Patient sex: M
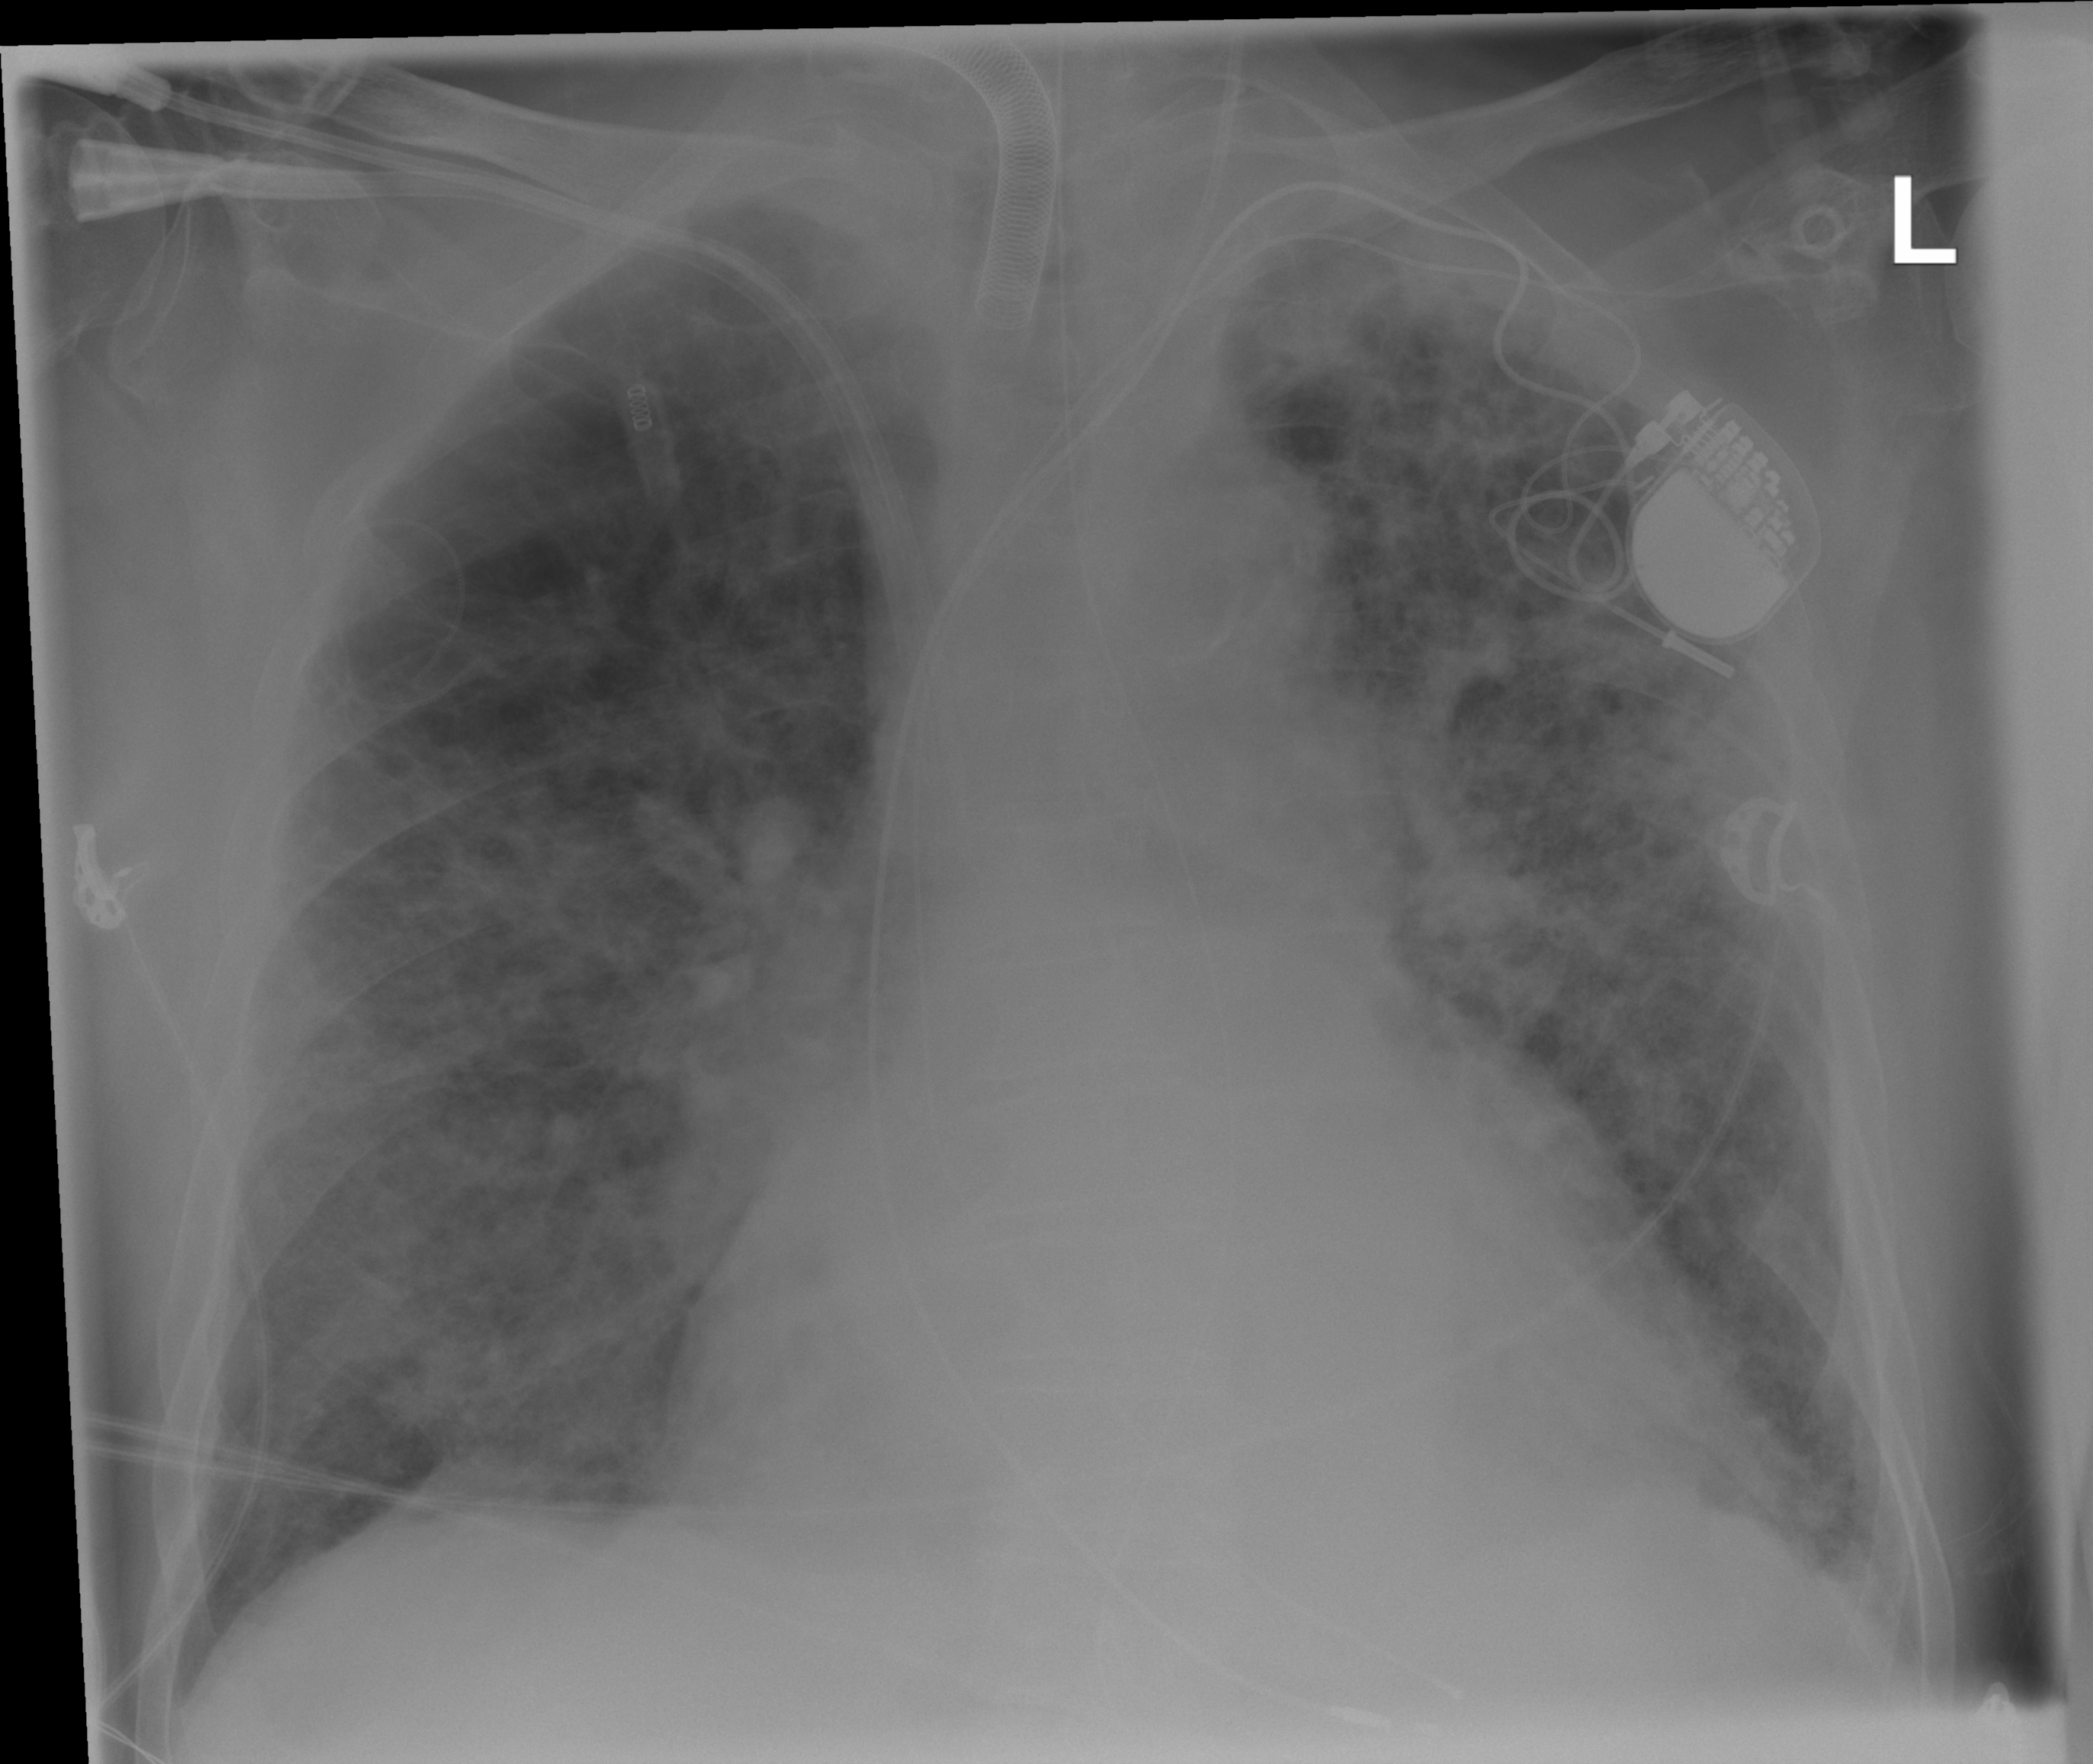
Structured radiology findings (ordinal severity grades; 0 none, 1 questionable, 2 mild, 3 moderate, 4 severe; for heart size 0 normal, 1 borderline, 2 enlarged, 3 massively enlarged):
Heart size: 2
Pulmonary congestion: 1
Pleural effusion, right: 0
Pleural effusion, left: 0
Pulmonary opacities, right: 3
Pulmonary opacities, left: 3
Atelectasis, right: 2
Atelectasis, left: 2